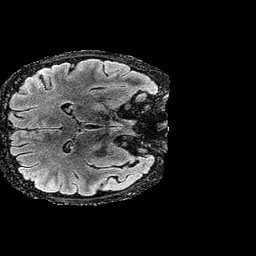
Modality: FLAIR
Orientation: axial
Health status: ill
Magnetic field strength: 3 T